Field crop: maize
Growth stage: 1
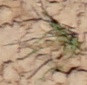
Species: lolium